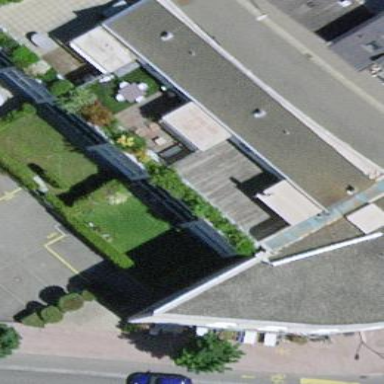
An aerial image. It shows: Part of building is shown in the image.